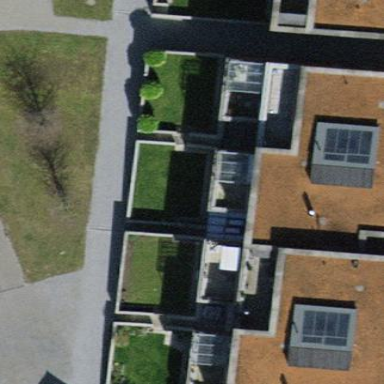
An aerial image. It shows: Flat-roofed building.